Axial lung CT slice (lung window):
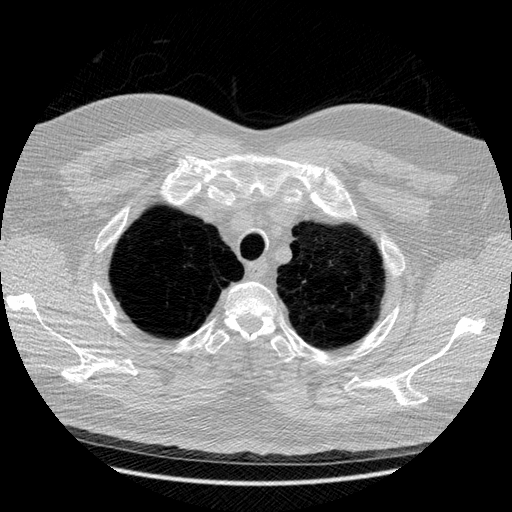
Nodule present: no